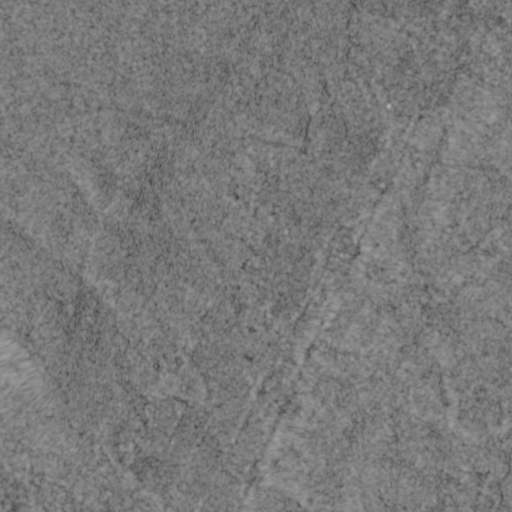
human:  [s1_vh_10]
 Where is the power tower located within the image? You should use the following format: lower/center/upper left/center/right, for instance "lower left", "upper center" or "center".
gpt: The power tower is located in the upper of the image.
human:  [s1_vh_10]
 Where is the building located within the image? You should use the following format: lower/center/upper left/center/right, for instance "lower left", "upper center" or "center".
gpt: The building is located in the lower left of the image.
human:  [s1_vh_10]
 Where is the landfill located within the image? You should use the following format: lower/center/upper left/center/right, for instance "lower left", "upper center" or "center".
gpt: There is no landfill in the image.

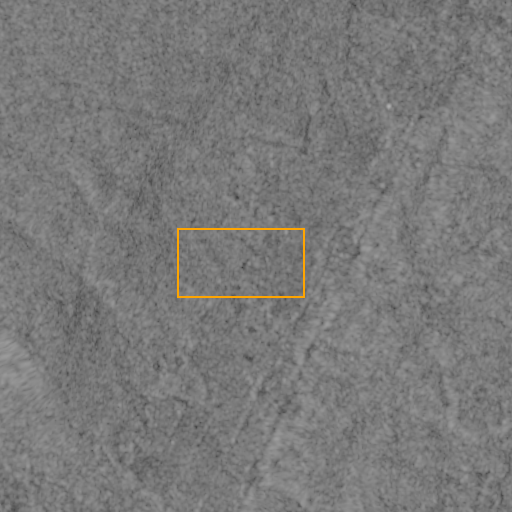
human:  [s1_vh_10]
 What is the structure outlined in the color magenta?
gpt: There is no magenta outline.
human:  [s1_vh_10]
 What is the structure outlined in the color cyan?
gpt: There is no structure outlined in cyan.